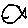
Label: fish